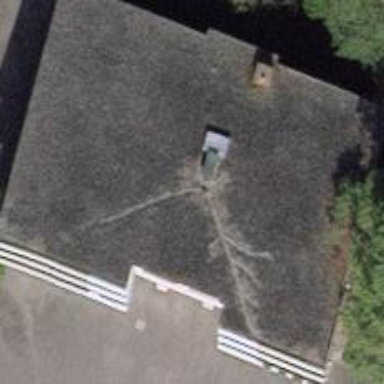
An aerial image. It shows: Block of apartments with flat grey roof.